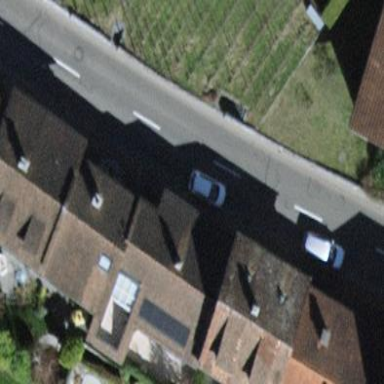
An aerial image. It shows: Terrace-style building with gabled roof.